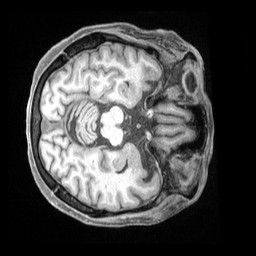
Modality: T1w
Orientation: axial
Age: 65
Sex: female
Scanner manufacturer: siemens
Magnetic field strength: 3 T
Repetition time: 2.5 s
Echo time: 0.00222 s